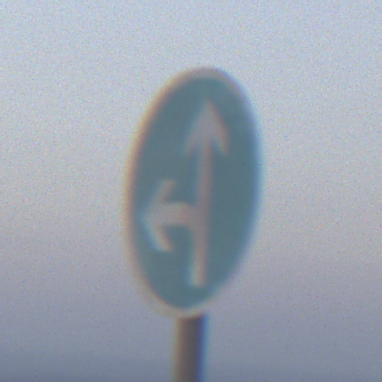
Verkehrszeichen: VorgeschriebeneFahrtrichtungGeradeausOderLinks
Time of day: SunriseSunset
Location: Outdoor (Suburban)
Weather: Clear
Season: NotSpecified
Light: Natural